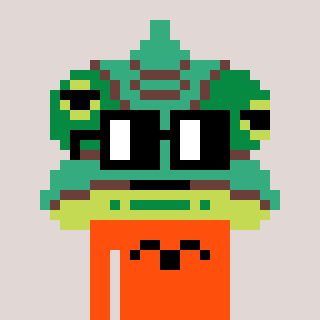
a pixel art character with square black glasses, a chameleon-shaped head and a orange-colored body on a warm background